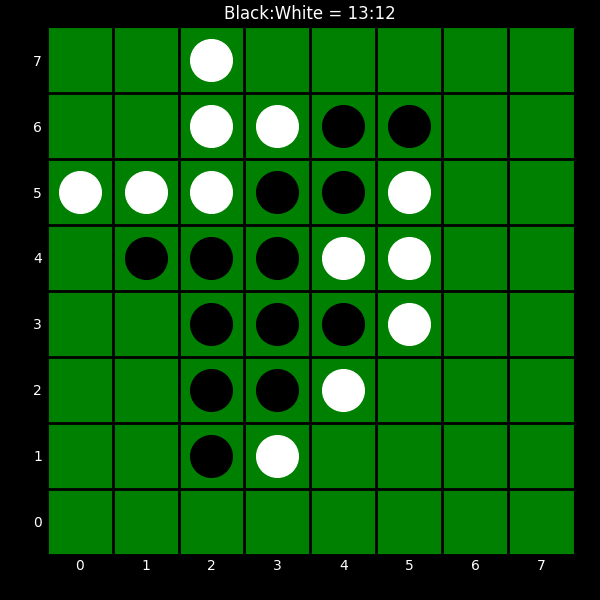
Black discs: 13
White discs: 12